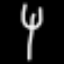
Label: fork